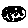
Label: moon